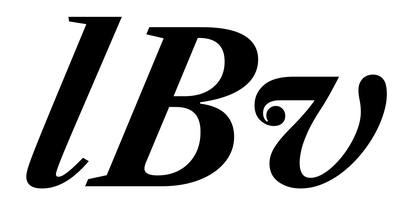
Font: LibreCaslonText-Italic_Bold_Italic